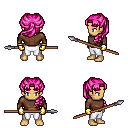
a pixel art fantasy rpg character, male body template, human, tanned skin, brown long-sleeve shirt, white pants, pink princess hairstyle, gold gloves, spear, four views (front, back, left, right), 2x2 character sprite sheet, small pixel art, hard edges, no anti-aliasing